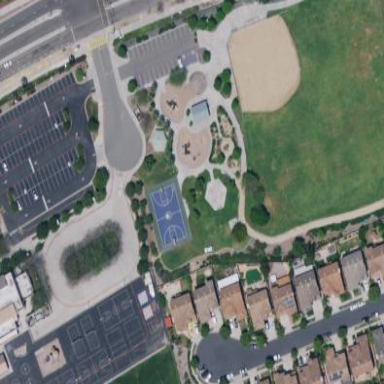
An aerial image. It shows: Park.